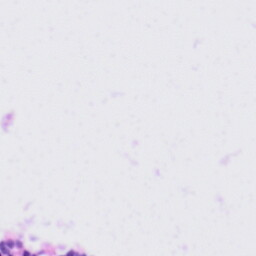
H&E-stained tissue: Tonsil